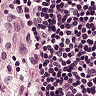
Metastatic tissue present: no